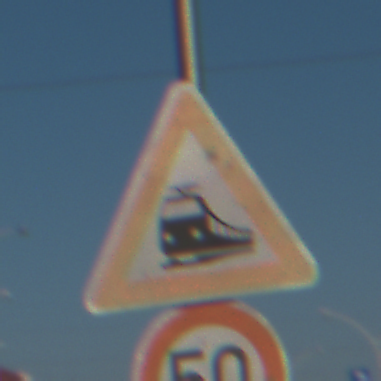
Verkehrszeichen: Bahnuebergang
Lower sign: Geschwindigkeit50
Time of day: MorningAfternoon
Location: Outdoor (Urban)
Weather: Clear
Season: NotSpecified
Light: Natural